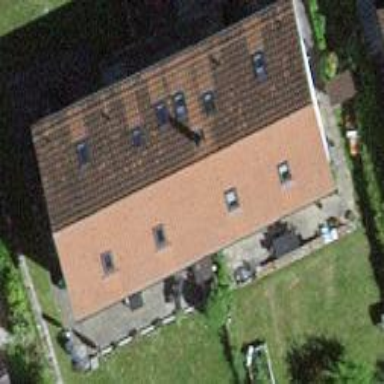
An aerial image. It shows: Simple and straightforward house.